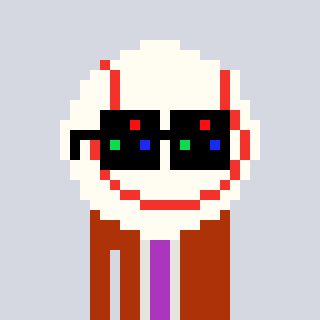
a pixel art character with square black sunglasses, a baseball ball-shaped head and a hotbrown-colored body on a cool background